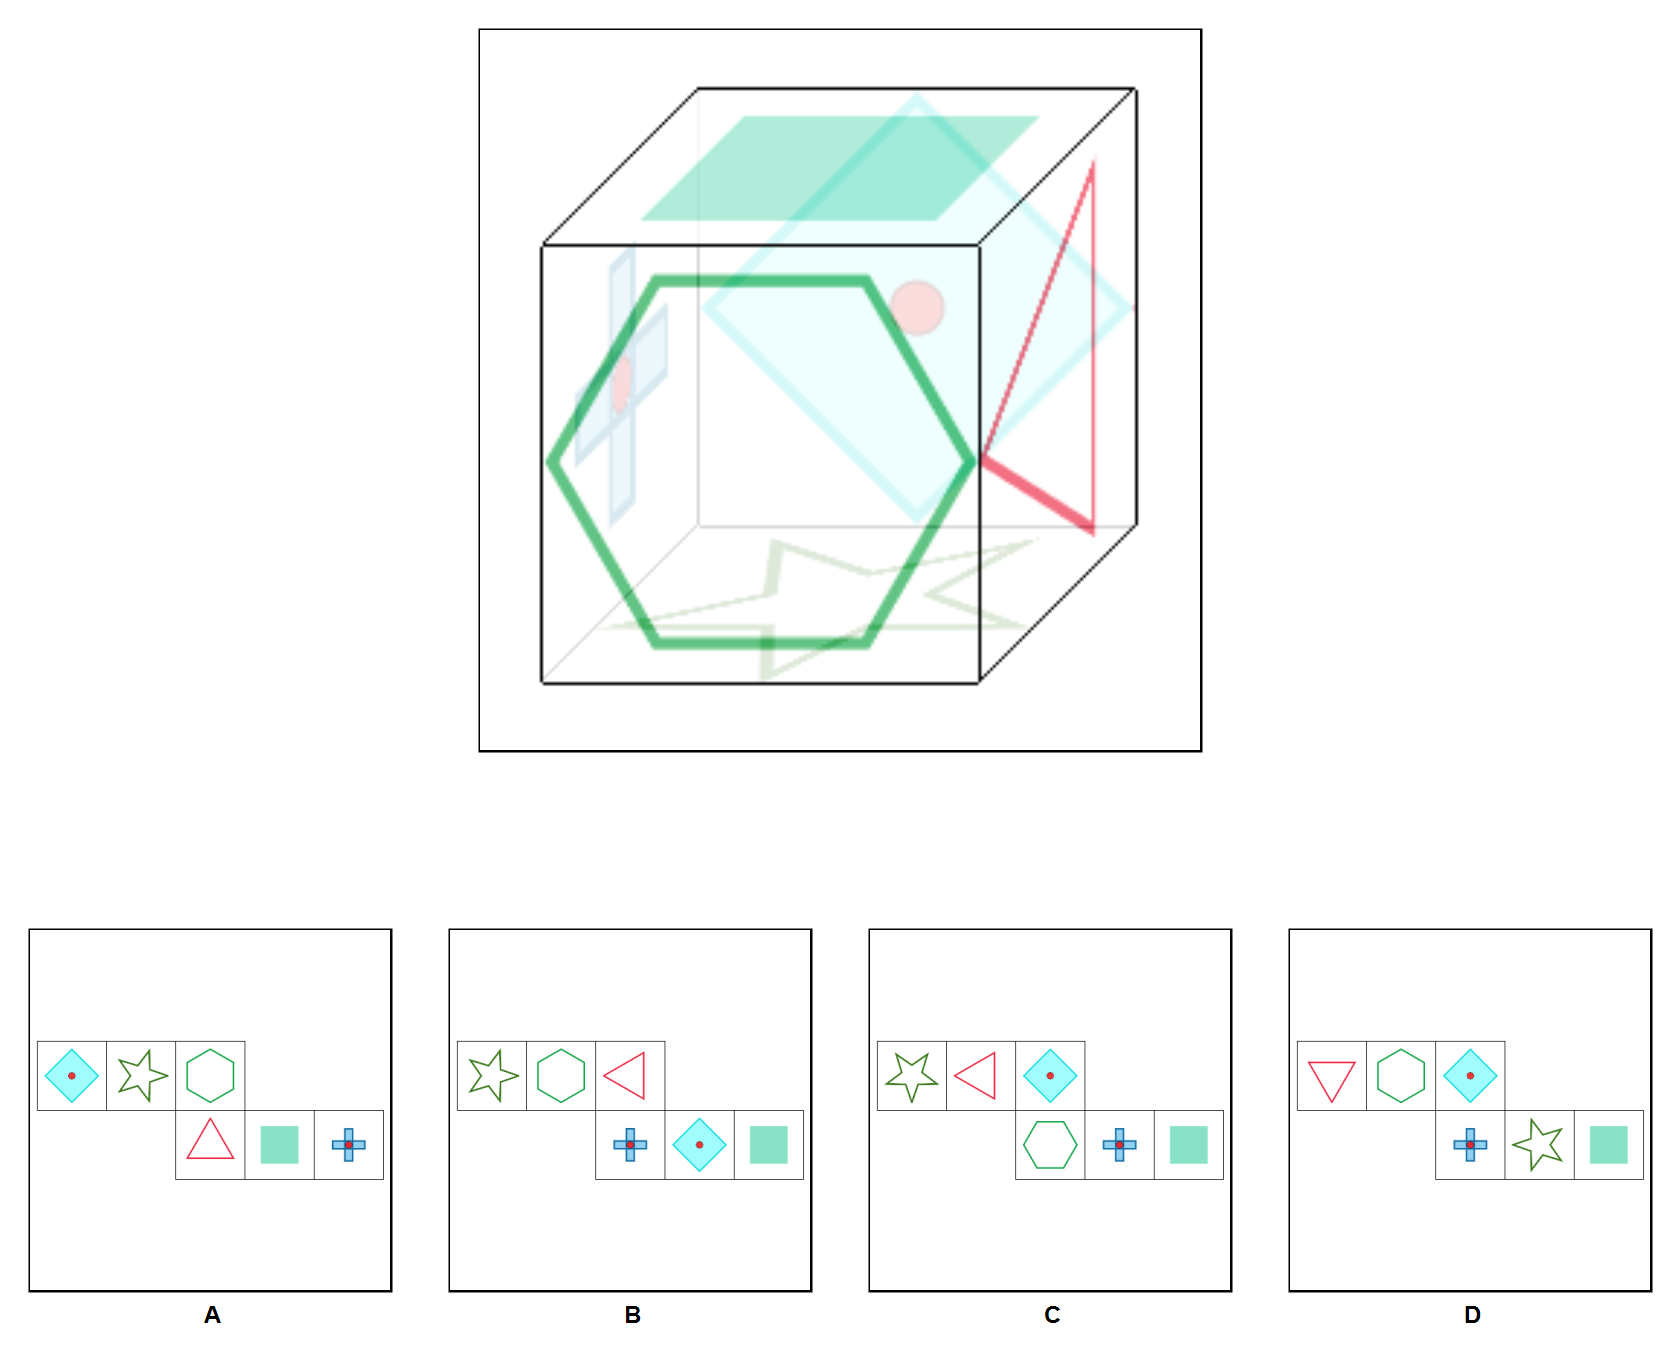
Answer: A